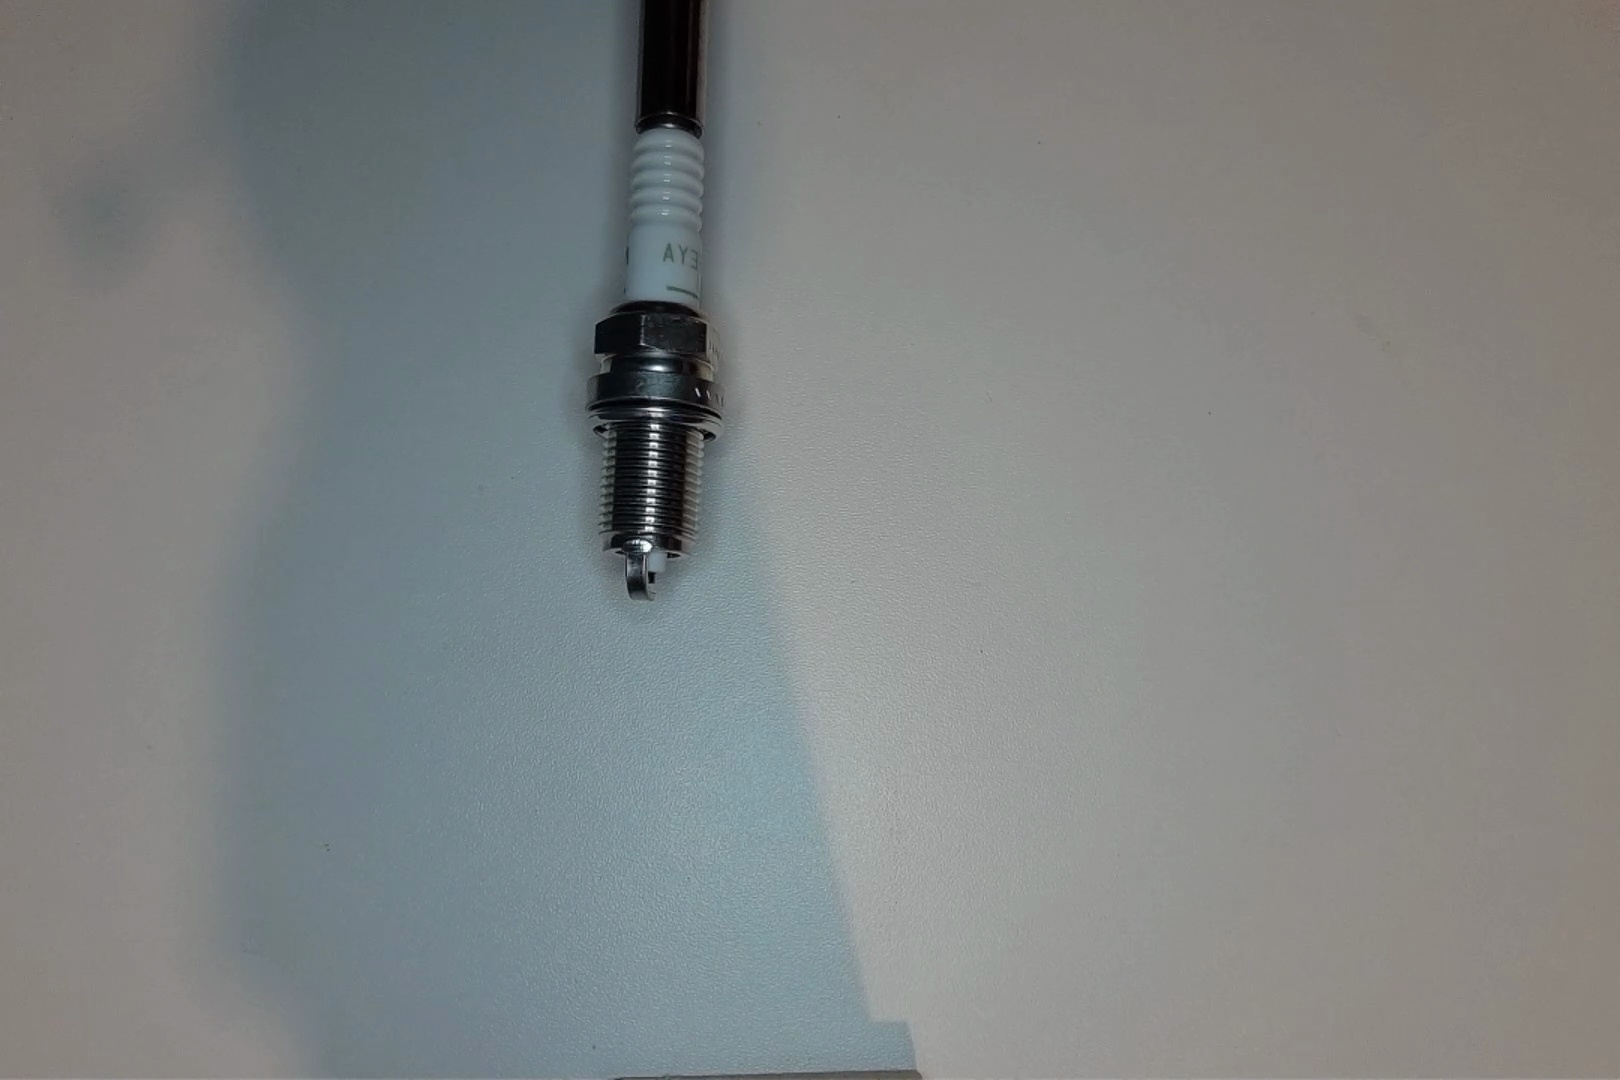
Label: normal